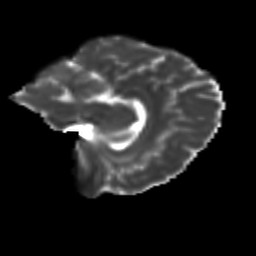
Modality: T2w
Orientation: sagittal
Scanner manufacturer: siemens
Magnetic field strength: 3 T
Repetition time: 9.2 s
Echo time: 0.084 s